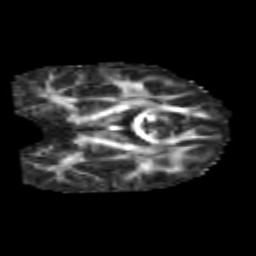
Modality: FA
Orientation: coronal
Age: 6
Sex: male
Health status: healthy